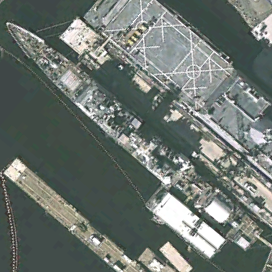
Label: cruiser